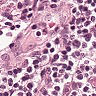
Metastatic tissue present: no